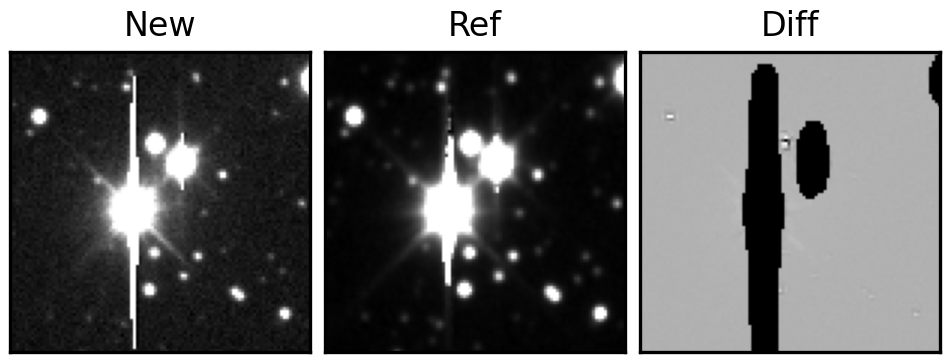
Label: bogus